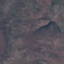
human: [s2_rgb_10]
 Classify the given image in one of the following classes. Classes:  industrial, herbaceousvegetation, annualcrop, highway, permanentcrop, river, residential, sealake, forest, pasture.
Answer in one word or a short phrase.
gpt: HerbaceousVegetation